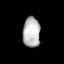
Tissue: lung
Cell type: Epithelial cells
Senescence score: 0.1051
Nuclear area (px): 513
Mean DAPI intensity: 183.694